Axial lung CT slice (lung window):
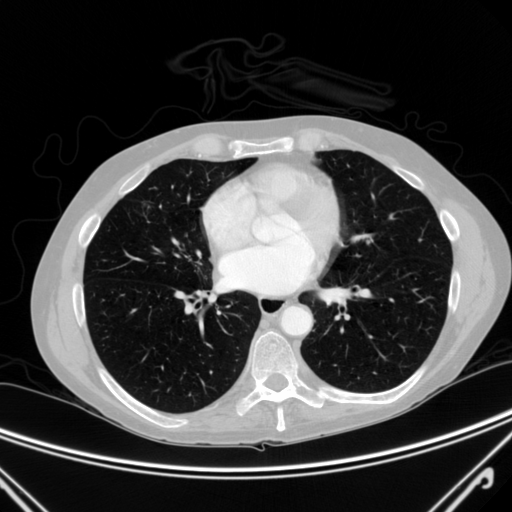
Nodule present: no